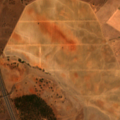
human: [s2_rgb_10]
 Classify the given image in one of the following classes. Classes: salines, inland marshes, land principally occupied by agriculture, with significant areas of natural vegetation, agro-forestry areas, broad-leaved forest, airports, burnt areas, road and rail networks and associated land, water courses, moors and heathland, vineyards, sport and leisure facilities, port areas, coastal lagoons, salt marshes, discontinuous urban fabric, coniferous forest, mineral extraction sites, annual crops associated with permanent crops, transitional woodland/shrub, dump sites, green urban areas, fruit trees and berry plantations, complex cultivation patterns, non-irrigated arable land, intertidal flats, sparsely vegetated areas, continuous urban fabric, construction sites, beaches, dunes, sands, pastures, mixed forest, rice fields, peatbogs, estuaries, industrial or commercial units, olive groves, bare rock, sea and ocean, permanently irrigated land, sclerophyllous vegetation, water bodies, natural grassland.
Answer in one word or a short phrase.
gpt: non-irrigated arable land, olive groves, agro-forestry areas, broad-leaved forest